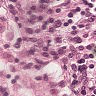
Metastatic tissue present: no